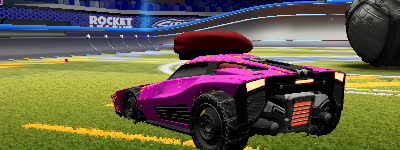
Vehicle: breakout